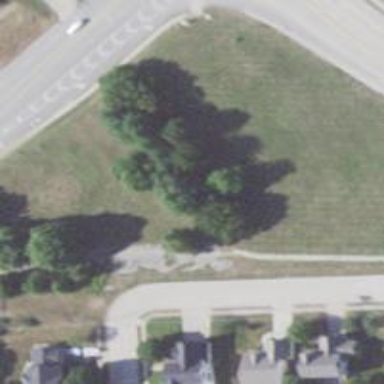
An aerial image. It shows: Footway along the road.